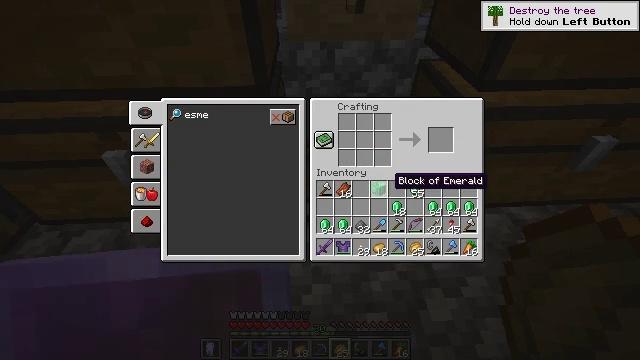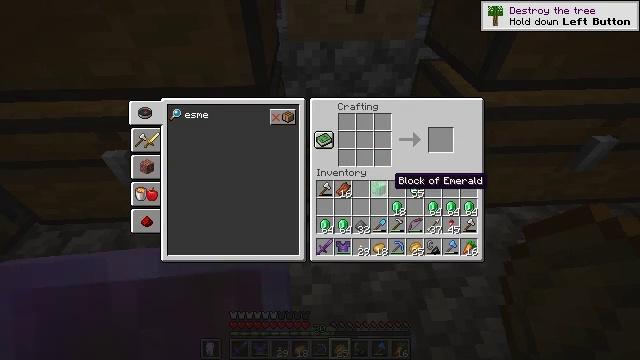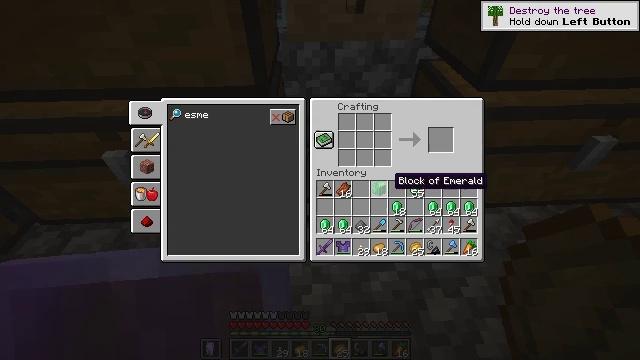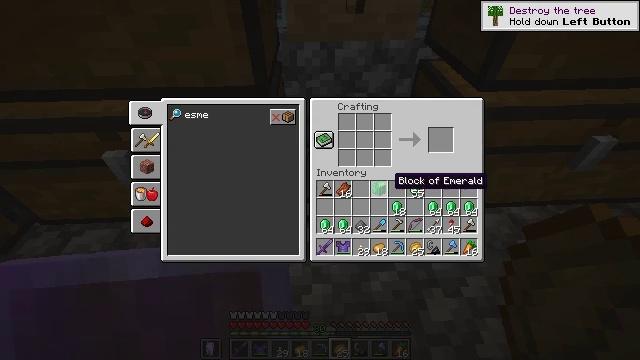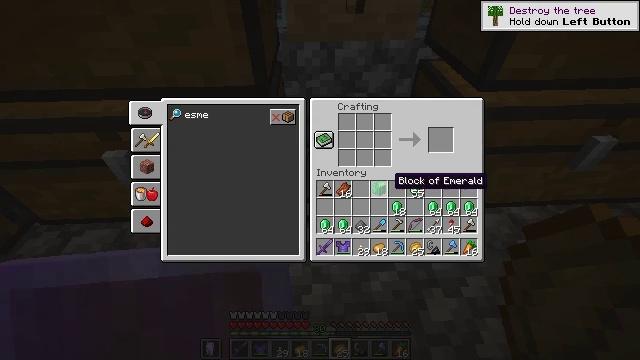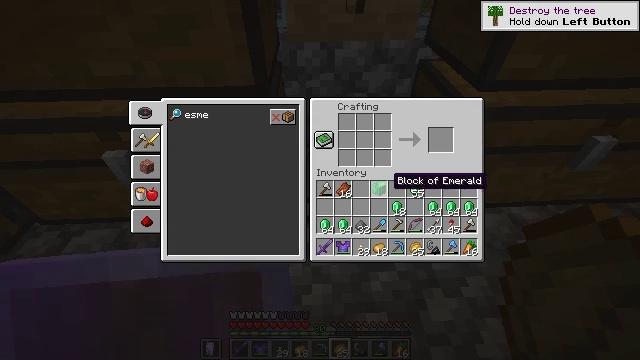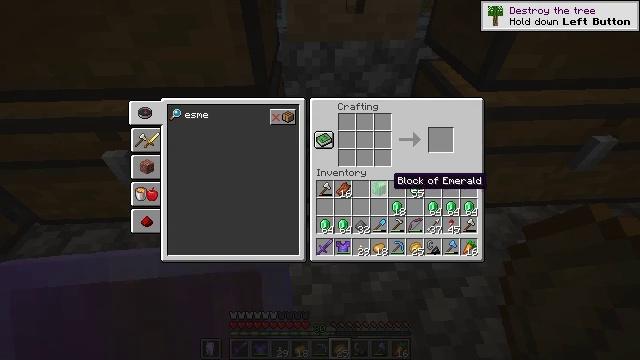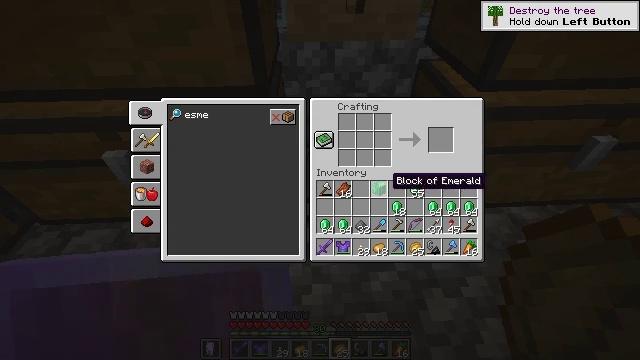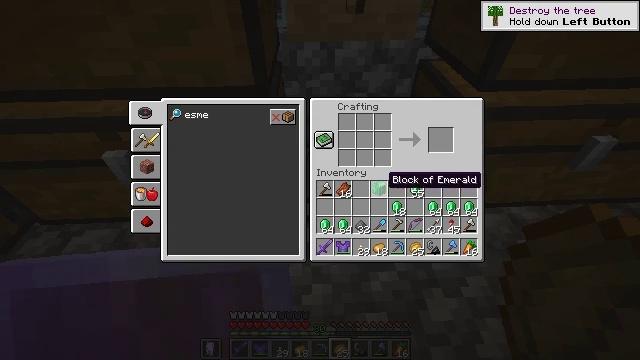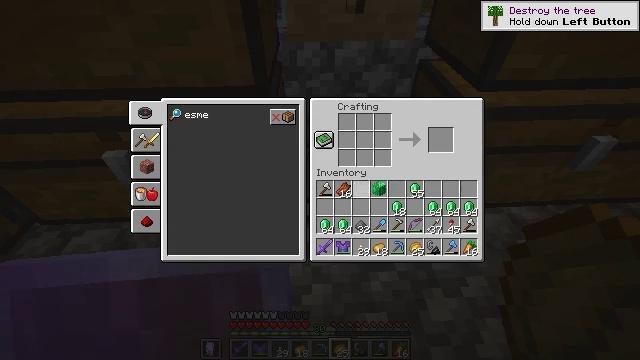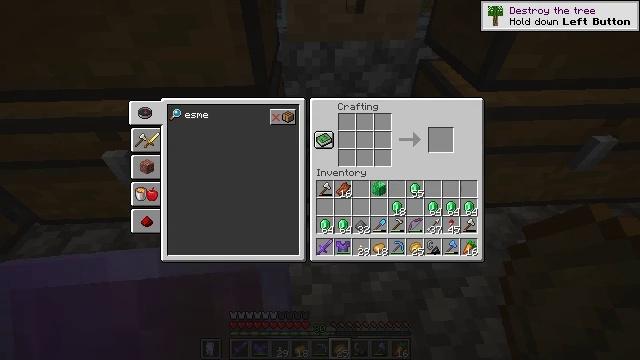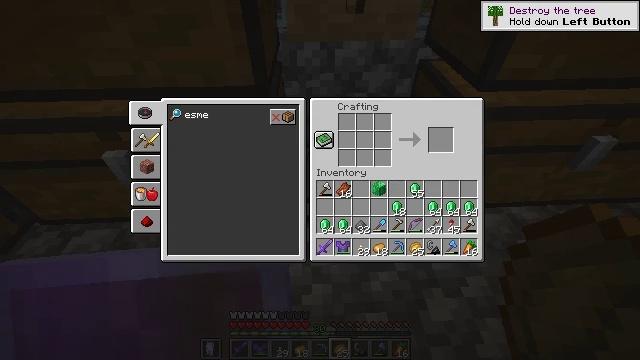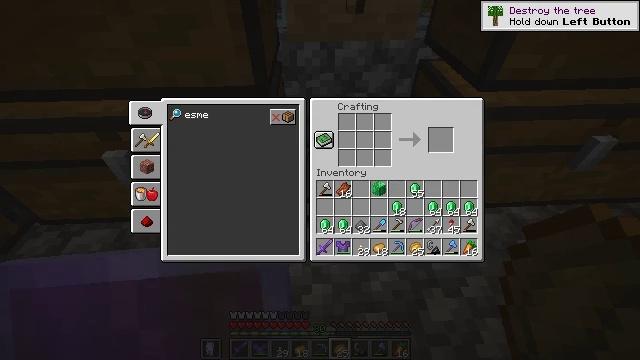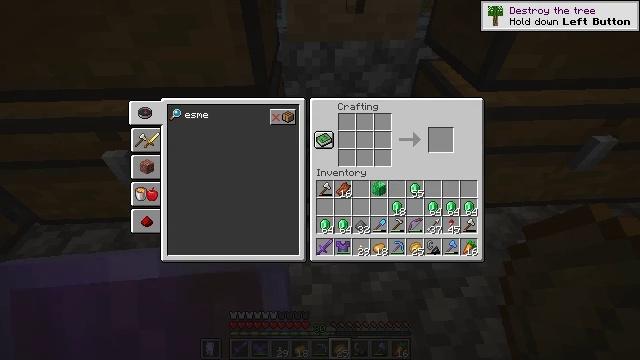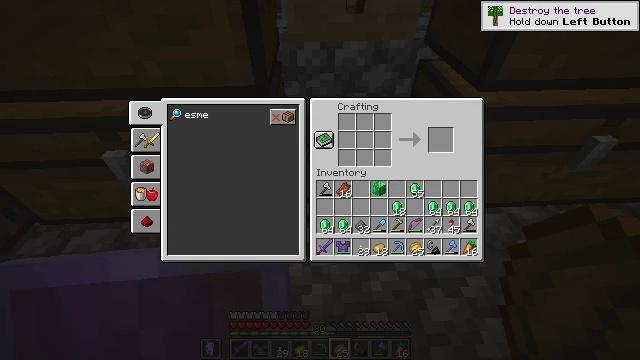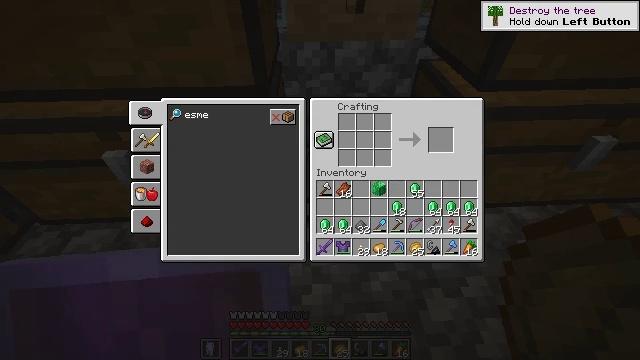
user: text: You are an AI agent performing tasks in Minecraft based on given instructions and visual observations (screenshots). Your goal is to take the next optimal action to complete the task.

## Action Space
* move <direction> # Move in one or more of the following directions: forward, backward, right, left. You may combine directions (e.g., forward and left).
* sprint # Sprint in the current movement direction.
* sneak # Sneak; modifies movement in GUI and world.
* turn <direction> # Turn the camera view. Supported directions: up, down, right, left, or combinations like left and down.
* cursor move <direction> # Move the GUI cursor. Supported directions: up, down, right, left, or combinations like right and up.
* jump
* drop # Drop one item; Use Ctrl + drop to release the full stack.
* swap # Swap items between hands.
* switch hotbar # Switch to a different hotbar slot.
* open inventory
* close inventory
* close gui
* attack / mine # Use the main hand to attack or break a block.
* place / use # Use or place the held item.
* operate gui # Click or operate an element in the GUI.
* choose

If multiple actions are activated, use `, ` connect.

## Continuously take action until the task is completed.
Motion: motion action
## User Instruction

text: Make an emerald block from emeralds in the crafting grid.
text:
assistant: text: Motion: no_op
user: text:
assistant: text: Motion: no_op
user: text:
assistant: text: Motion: no_op
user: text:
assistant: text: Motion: no_op
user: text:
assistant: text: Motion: no_op
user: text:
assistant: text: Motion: no_op
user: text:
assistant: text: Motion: no_op
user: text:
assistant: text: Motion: no_op
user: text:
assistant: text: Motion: cursor move left
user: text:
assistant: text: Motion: cursor move left and up
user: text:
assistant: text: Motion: cursor move left and up
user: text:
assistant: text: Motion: cursor move left and up
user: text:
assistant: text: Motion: cursor move left and up
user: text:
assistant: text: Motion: cursor move left
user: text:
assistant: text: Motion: cursor move left
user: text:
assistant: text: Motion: cursor move left
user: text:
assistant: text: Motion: cursor move left
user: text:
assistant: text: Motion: no_op
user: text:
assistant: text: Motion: no_op
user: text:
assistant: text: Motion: no_op
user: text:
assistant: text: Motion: no_op
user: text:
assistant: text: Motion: no_op
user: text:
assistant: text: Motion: cursor move right and down
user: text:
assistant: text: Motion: cursor move right and down
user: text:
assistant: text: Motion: cursor move right and down
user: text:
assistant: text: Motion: cursor move right
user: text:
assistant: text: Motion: no_op
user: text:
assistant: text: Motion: no_op
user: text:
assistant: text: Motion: no_op
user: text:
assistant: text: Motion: no_op